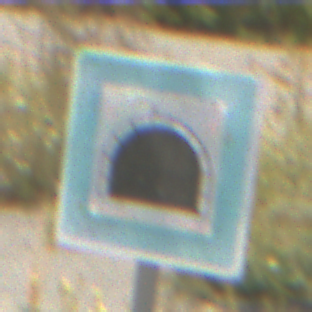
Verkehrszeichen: Tunnel
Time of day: Midday
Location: Outdoor (Suburban)
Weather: PartlyCloudy
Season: Summer
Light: Natural